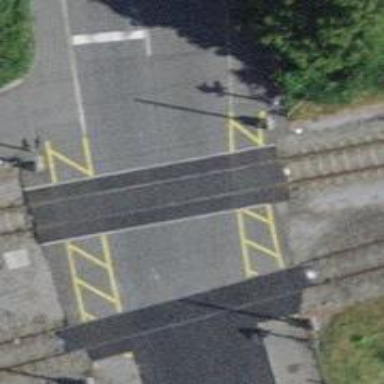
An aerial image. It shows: Railway crossing.